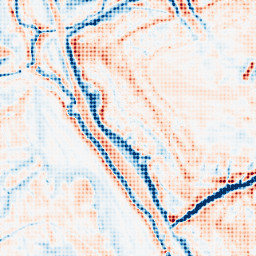
Category: edge_preserving
Decomposition family: bilateral
Decomposition parameters: d: 21
sigma_color: 50
sigma_space: 75
Upsampling method: sinc_blackman
Upsampling parameters: scale: 8
kernel_size: 8
Upsampling scale: 8